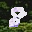
Label: 8